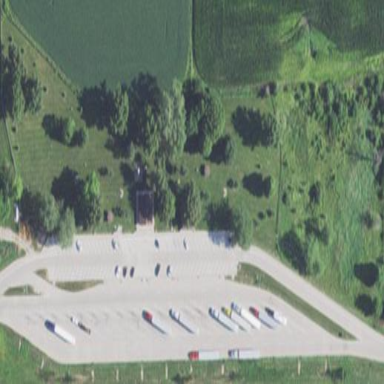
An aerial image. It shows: Rest area along the road.